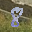
Label: 8